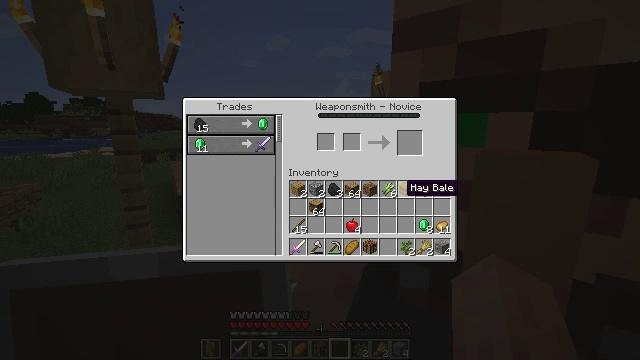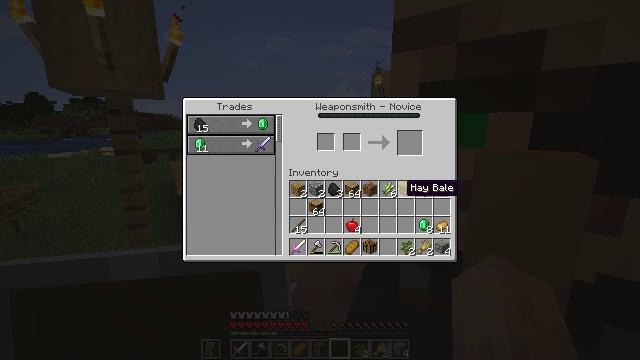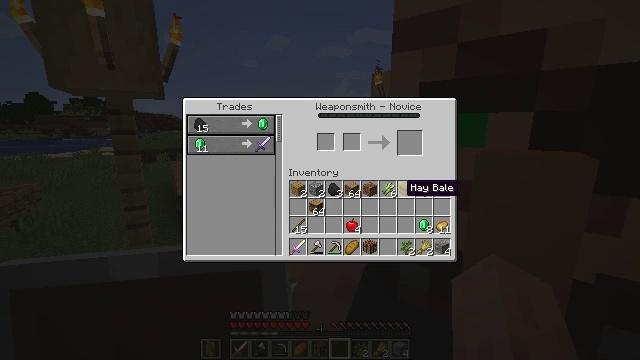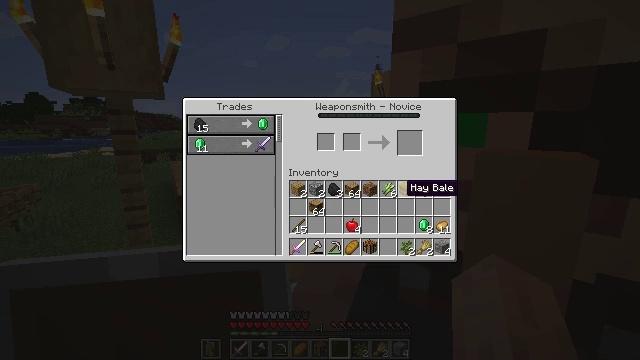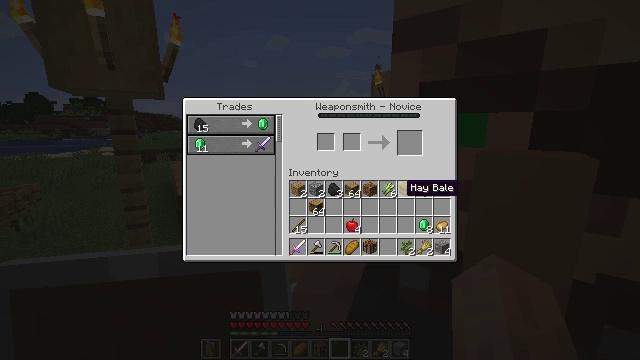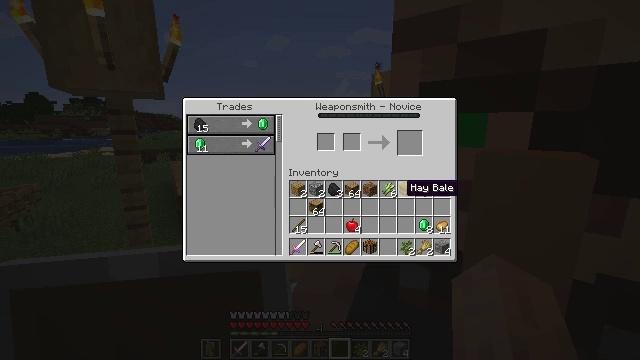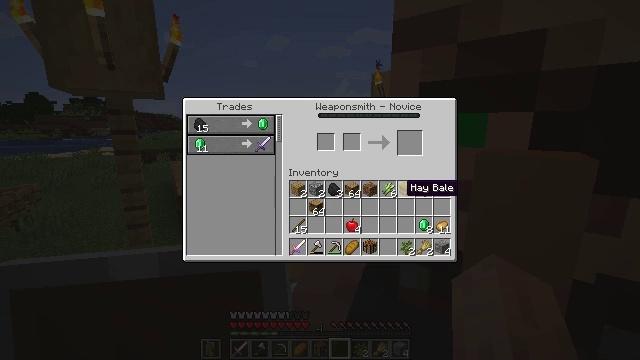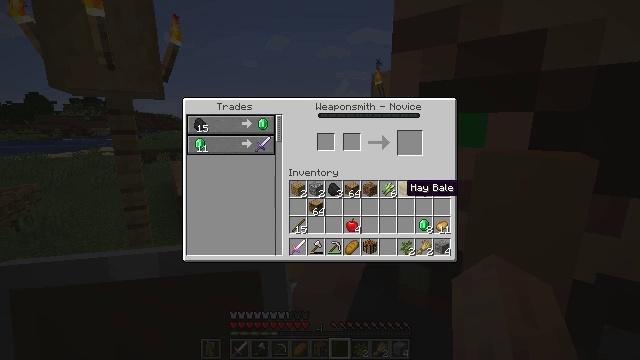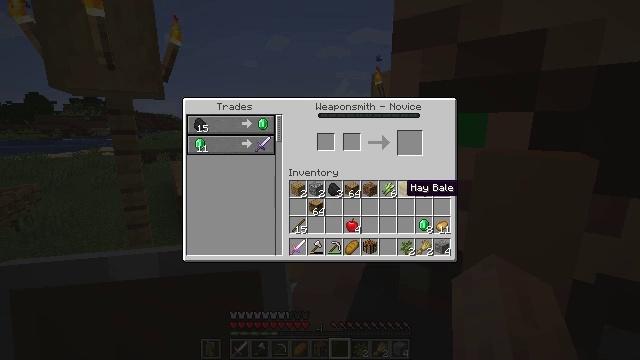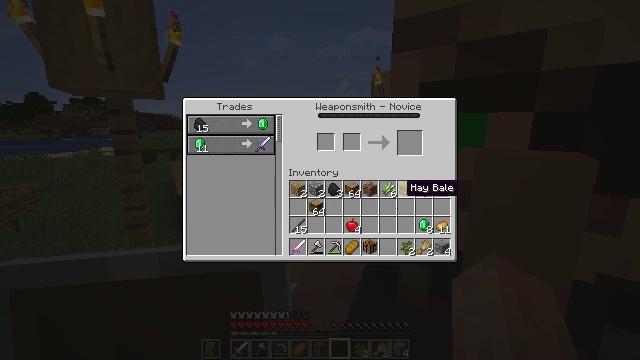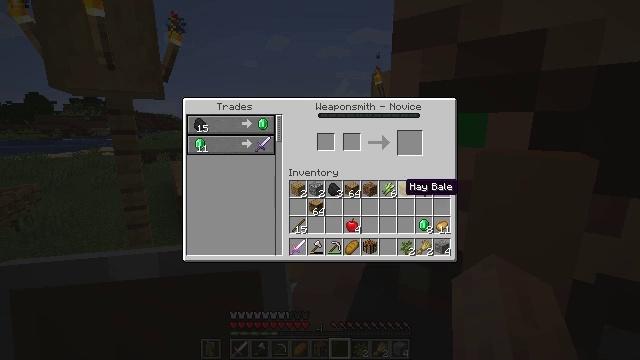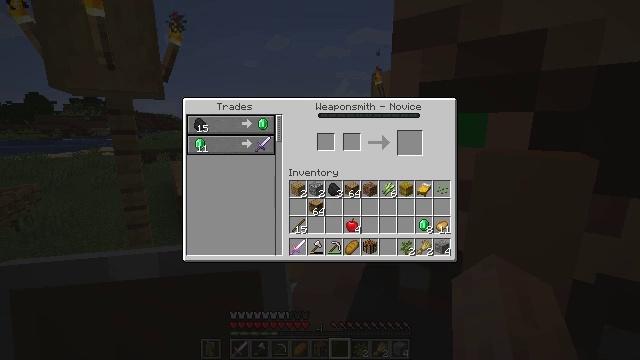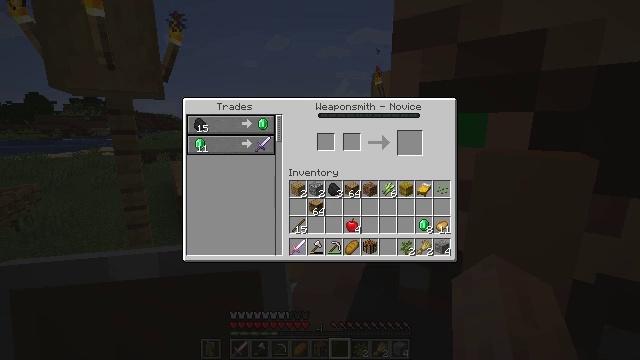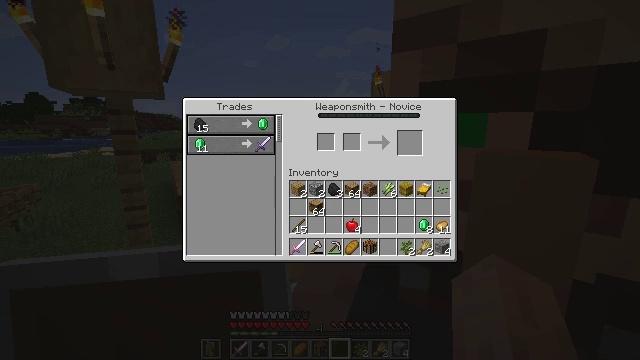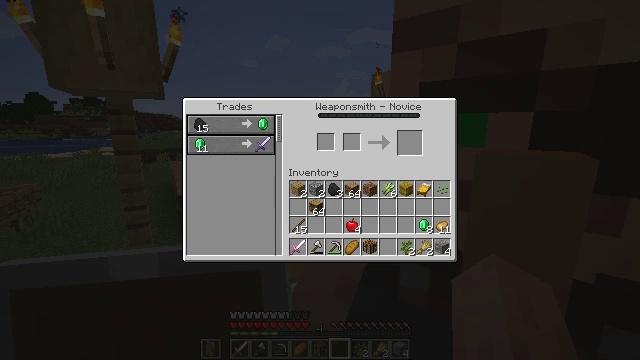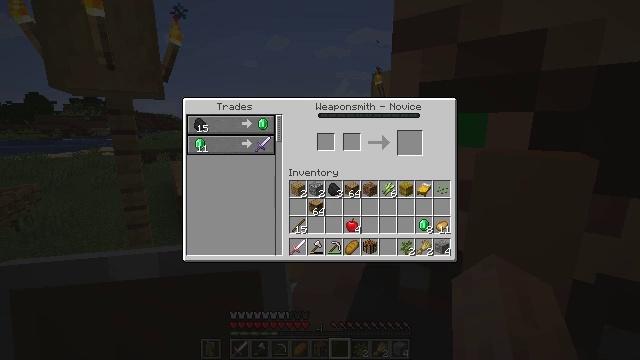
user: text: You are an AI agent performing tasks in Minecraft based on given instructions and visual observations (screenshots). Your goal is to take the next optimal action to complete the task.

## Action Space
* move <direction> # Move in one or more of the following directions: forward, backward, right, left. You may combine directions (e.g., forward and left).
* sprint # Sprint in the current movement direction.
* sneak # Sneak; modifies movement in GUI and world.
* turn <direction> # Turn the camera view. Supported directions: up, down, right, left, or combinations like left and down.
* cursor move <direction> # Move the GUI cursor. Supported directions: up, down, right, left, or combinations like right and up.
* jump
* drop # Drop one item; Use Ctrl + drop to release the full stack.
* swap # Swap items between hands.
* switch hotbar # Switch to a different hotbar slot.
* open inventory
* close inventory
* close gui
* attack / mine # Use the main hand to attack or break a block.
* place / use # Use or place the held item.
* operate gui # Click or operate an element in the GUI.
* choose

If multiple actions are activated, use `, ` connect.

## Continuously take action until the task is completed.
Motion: motion action
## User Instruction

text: Gather the grindstone to use later.
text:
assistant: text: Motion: no_op
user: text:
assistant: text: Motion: no_op
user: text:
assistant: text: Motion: no_op
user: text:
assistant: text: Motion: no_op
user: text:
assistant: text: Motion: no_op
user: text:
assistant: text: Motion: no_op
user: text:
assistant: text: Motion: no_op
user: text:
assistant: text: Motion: no_op
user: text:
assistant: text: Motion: no_op
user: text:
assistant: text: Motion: no_op
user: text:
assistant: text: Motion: cursor move left and up
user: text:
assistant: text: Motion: cursor move left and down
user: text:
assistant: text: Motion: no_op
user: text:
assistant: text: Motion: no_op
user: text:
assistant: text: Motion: no_op
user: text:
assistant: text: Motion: cursor move right and up
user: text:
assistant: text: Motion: cursor move right and up
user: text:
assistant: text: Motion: cursor move right and up
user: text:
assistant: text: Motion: cursor move right and up
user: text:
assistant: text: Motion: cursor move left
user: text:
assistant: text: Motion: cursor move left and down
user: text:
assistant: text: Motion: cursor move left and down
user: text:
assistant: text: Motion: cursor move left and down
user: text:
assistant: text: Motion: cursor move left and down
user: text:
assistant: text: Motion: cursor move left and down
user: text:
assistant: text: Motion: cursor move left and down
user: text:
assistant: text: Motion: no_op
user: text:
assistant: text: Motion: no_op
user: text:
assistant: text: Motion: no_op
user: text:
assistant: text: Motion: no_op